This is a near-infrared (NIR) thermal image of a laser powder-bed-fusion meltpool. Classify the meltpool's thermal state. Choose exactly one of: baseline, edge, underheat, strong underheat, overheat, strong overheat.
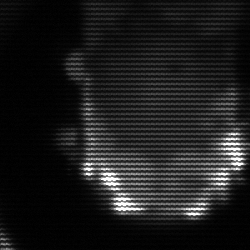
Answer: baseline